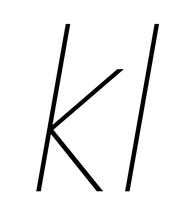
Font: Poppins-ThinItalic